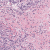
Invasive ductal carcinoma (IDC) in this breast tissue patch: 1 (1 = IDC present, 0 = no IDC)